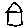
Label: house